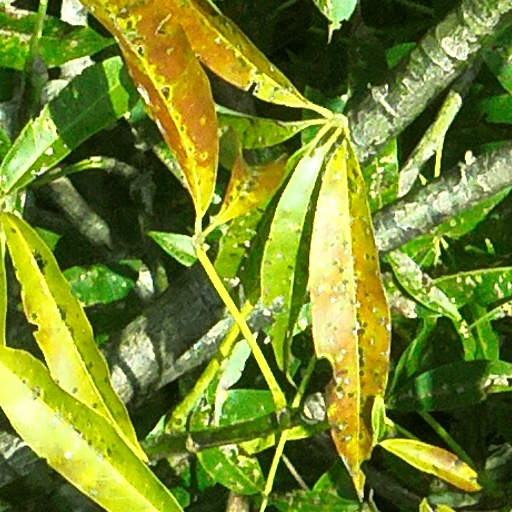
Species: Ceiba pentandra
GBIF accepted scientific name: Ceiba pentandra
Crown area (m\u00b2): 84.611